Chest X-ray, AP view. Patient: 61 years old, sex M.
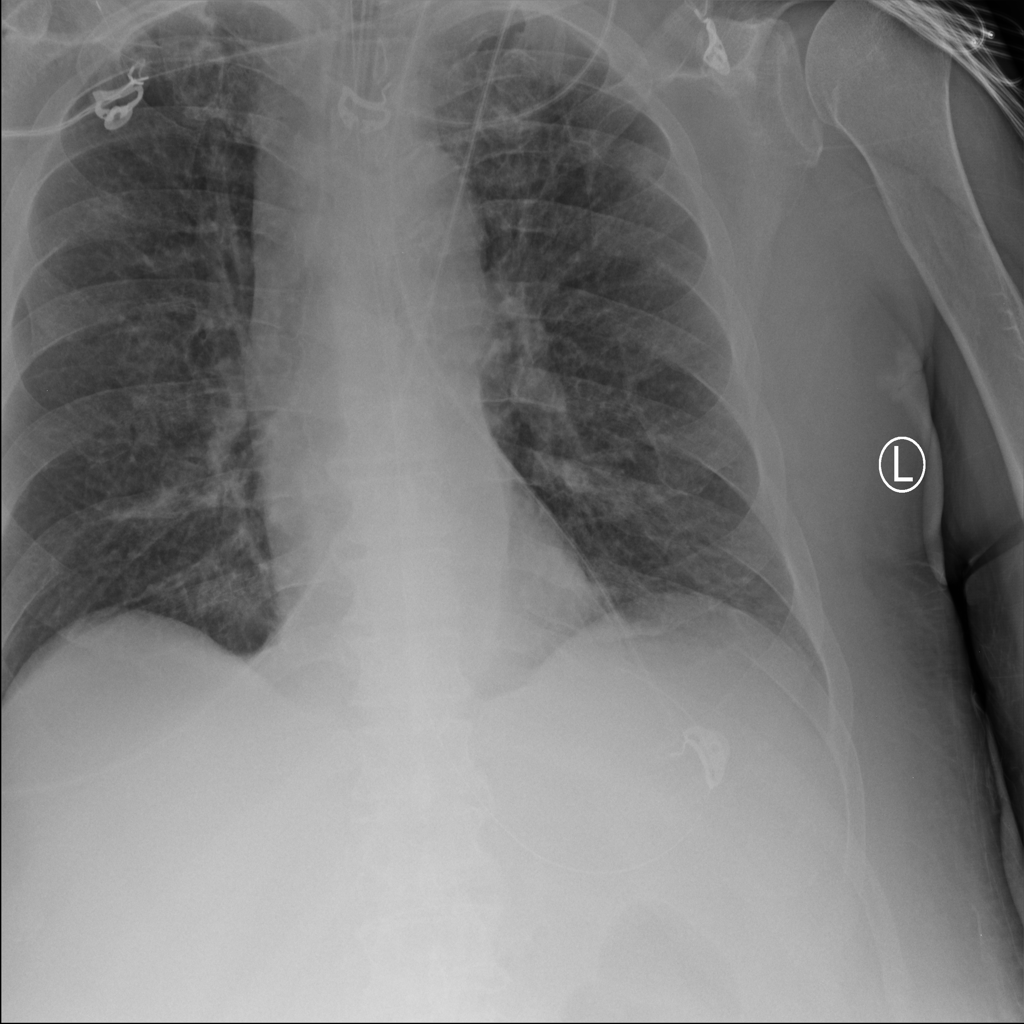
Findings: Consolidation